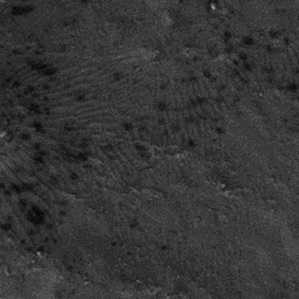
Label: frost